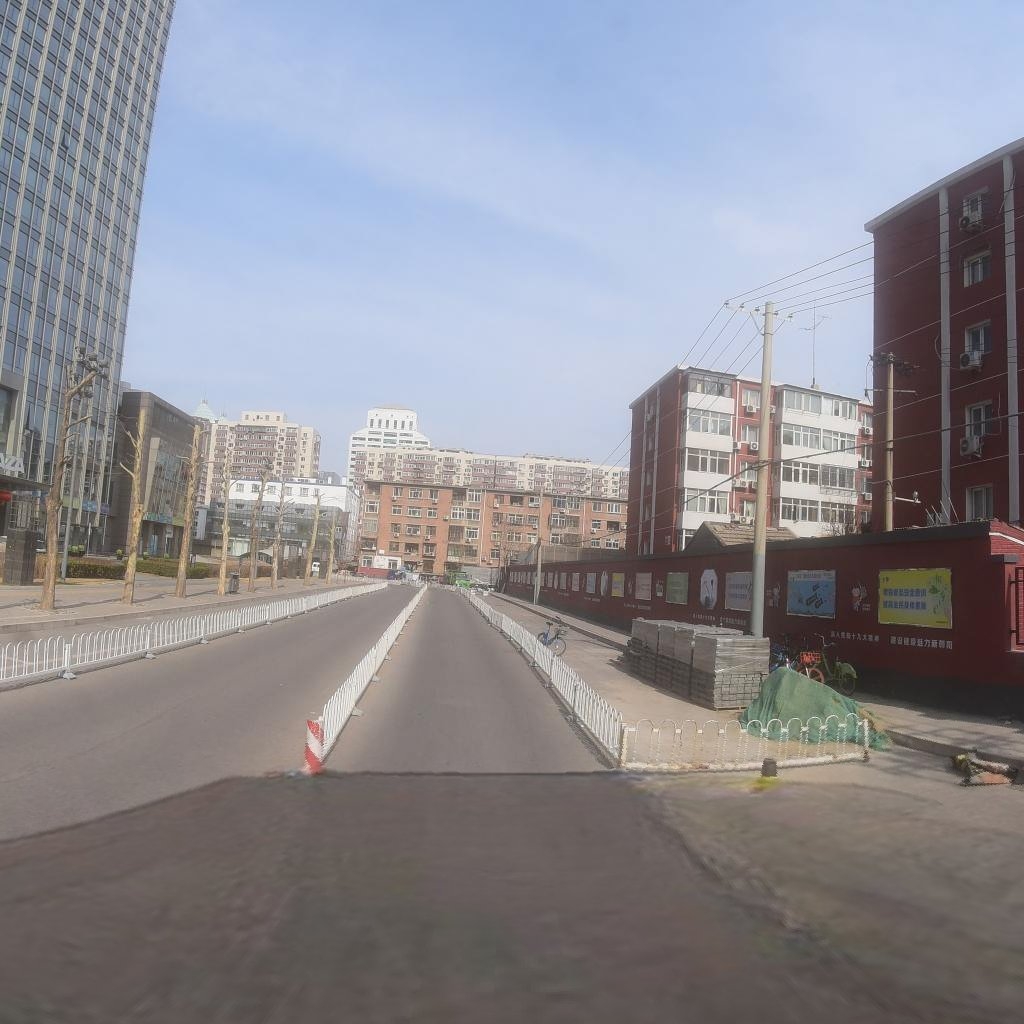
Region: Chaoyang
Road damage annotations: longitudinal crack